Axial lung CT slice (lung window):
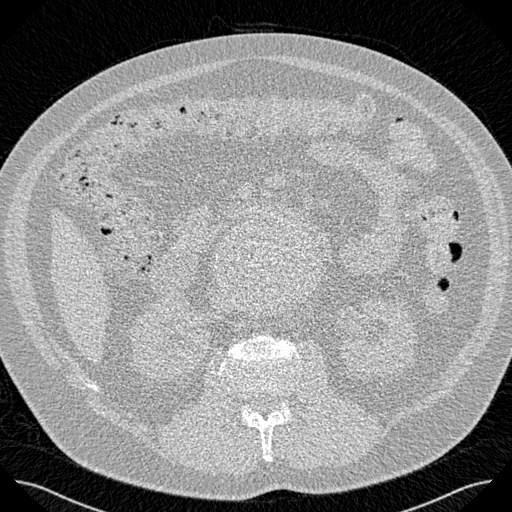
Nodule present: no